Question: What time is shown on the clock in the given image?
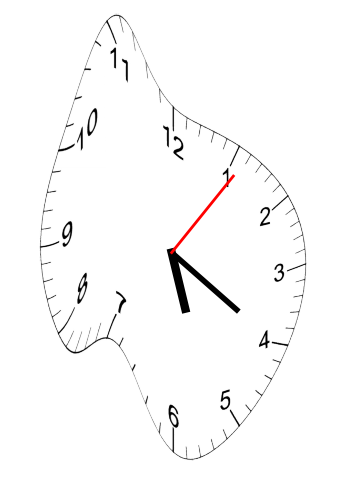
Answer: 05:20:06